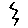
Label: zigzag